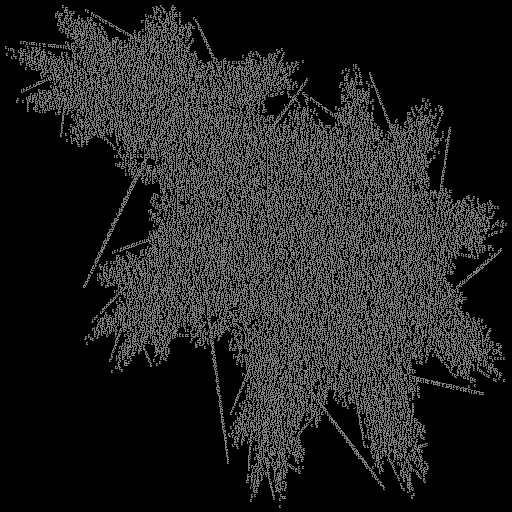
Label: involucre